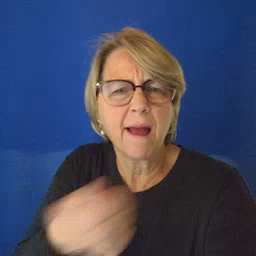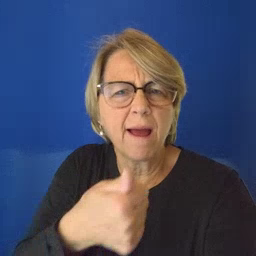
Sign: hide